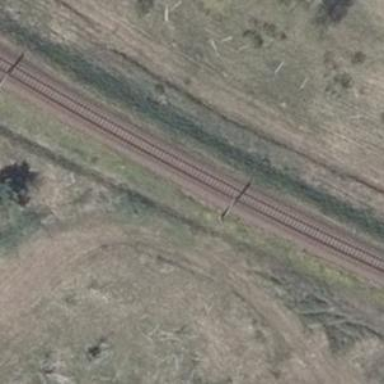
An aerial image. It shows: Milestone along the railway with catenary mast.